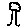
Label: tree